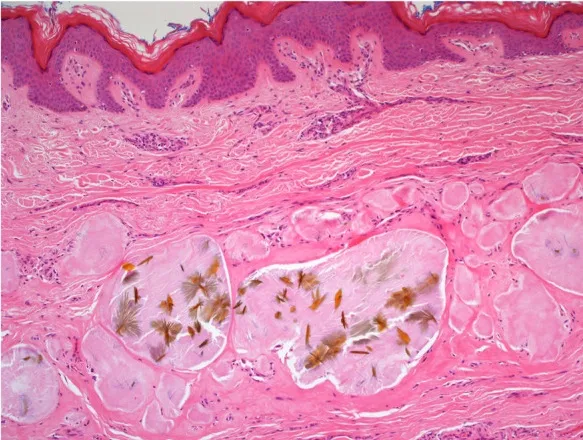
(B): H&E staining of the microscopic appearance of the crystalloid structures. Mag x20.
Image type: pathology (h&e)